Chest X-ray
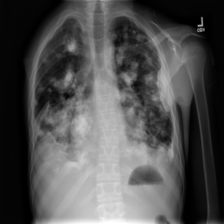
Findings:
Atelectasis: negative
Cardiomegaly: negative
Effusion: positive
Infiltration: negative
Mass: negative
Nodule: negative
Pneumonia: negative
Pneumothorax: negative
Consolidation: negative
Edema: negative
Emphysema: negative
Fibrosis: negative
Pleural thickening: negative
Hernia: negative